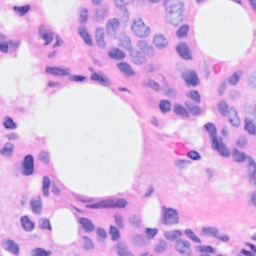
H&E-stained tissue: Breast